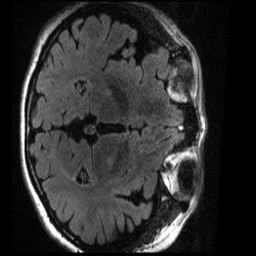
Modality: T1w
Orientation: axial
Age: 24
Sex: female